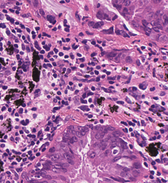
Tumor epithelial tissue: yes
Tumor-associated stroma tissue: yes
Normal tissue: no